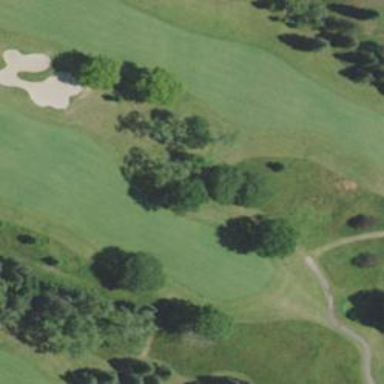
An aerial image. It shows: Golf fairway surrounded by grass.